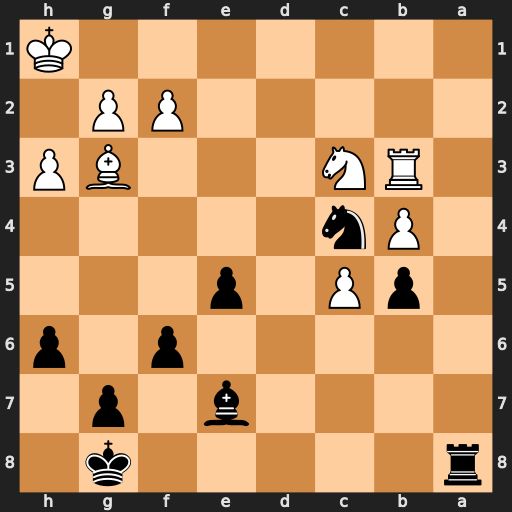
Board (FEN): r5k1/4b1p1/5p1p/1pP1p3/1Pn5/1RN3BP/5PP1/7K
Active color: b
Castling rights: -
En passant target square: -
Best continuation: Nd2 Rb2 Ra1+ Kh2 Nf1+